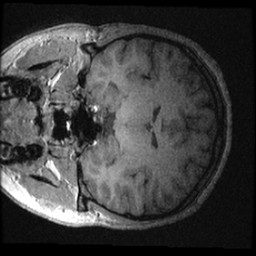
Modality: T1w
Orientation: coronal
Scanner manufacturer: ge
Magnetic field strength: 3 T
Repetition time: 0.007008 s
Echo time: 0.002612 s